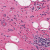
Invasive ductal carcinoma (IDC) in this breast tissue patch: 0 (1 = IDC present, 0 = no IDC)